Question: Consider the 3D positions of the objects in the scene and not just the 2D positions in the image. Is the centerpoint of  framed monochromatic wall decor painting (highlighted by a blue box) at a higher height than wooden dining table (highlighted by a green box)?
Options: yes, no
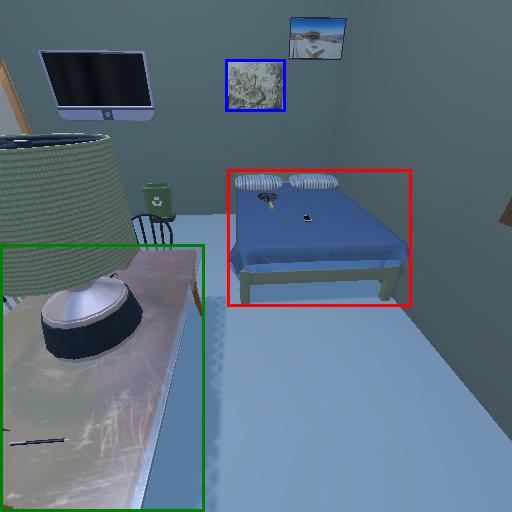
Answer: yes